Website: lowes
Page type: customer-info-address
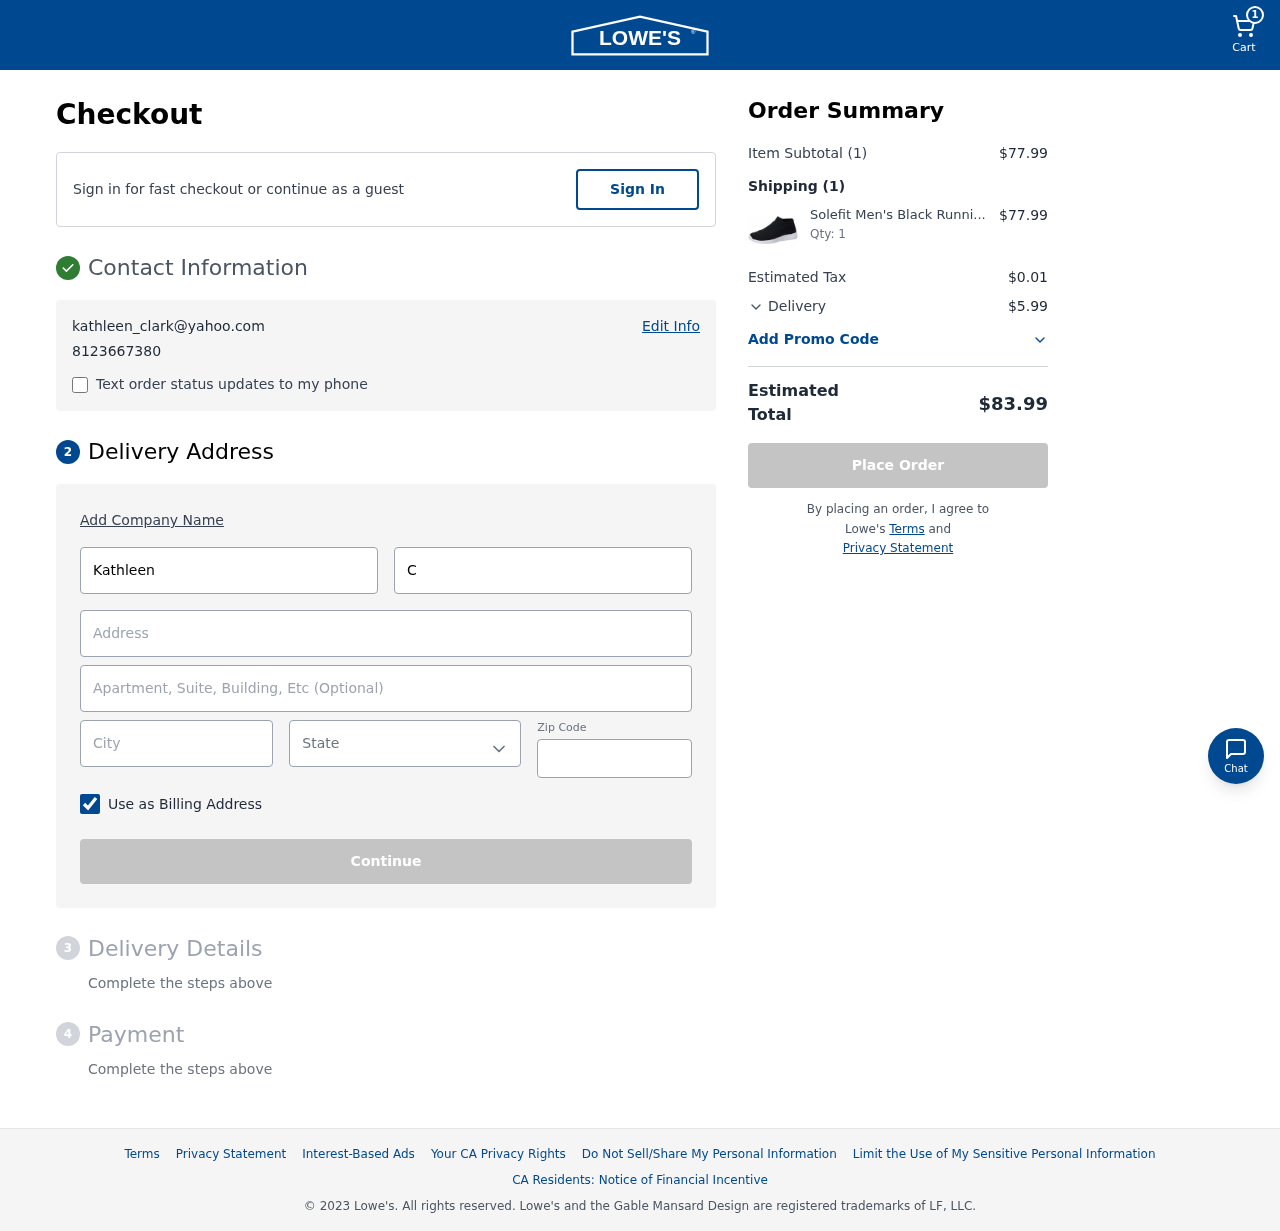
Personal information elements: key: PII_CITY
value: Stoutchester
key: PII_EMAIL
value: kathleen_clark@yahoo.com
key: PII_FIRSTNAME
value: Kathleen
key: PII_LASTNAME
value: Clark
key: PII_PHONE
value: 8123667380
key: PII_POSTCODE
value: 41618
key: PII_STATE
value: North Carolina
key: PII_STREET
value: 0674 Dorsey Fork
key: PII_STREET2
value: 714 Tiffany Vista
Product elements: key: PRODUCT1_NAME
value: Solefit Men's Black Running Shoes-7 UK (40 EU) (SLFT-1106)
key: PRODUCT1_QUANTITY
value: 1
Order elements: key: ORDER_NUM_ITEMS
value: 1
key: ORDER_SUBTOTAL
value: $77.99
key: ORDER_NUM_ITEMS2
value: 1
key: ORDER_SUBTOTAL2
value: $77.99
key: ORDER_TAX
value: $0.01
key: ORDER_SHIPPING_COST
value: $5.99
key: ORDER_TOTAL
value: $83.99